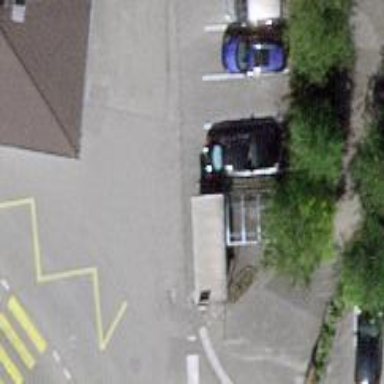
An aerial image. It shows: Post box is visible.